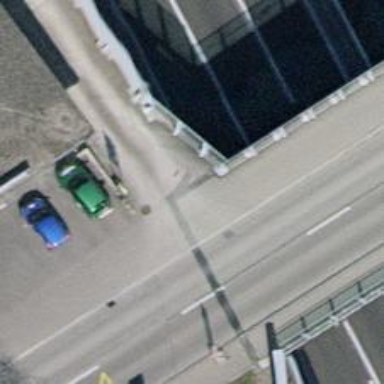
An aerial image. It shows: Sidewalk bridge over footway road.